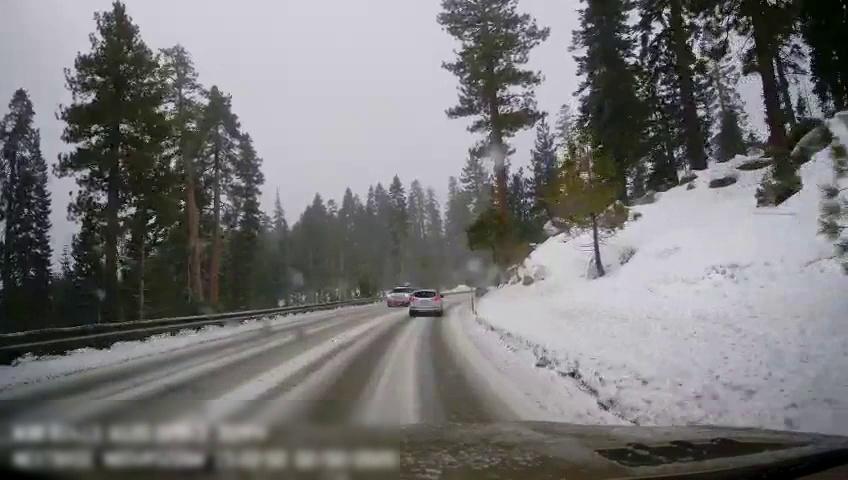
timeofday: Day
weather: Snowy
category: Drivable Space
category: Vehicles | SUV
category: Vehicles | Car
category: Vehicles | SUV